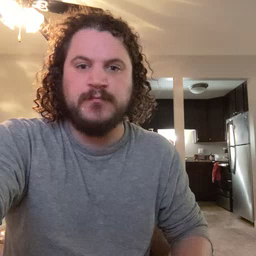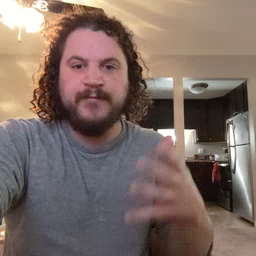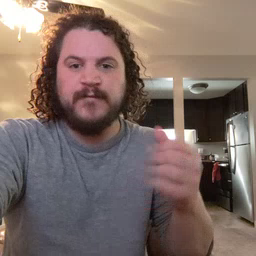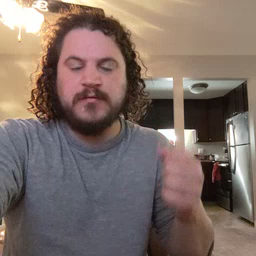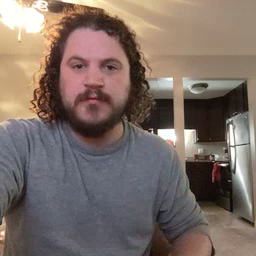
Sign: fast